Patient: sex M, age 68
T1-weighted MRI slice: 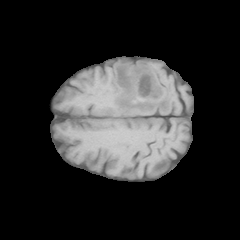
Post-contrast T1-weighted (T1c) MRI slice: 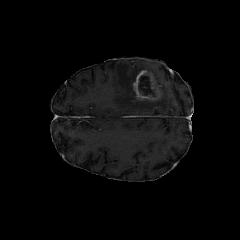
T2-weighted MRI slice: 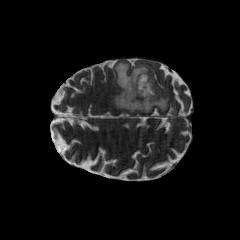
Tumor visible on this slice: yes
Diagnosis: Glioblastoma, IDH-wildtype
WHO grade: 4